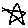
Label: star